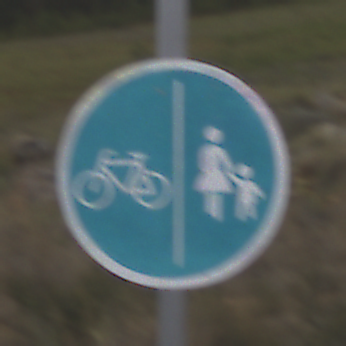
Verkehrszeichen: GetrennterRadUndGehwegRadwegLinks
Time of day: Midday
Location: Outdoor (Nature)
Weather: Overcast
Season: NotSpecified
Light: Natural